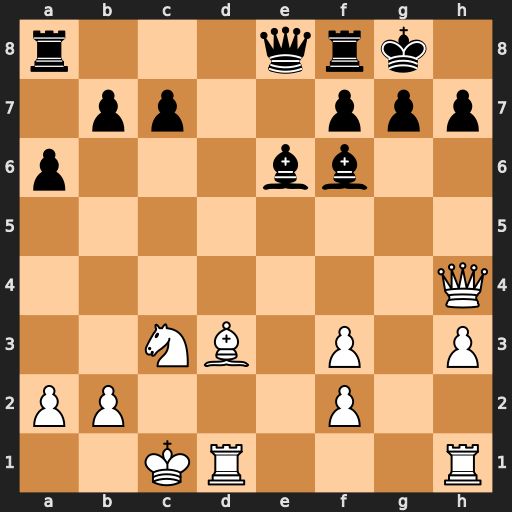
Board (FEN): r3qrk1/1pp2ppp/p3bb2/8/7Q/2NB1P1P/PP3P2/2KR3R
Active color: w
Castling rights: -
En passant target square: -
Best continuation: Qxh7#